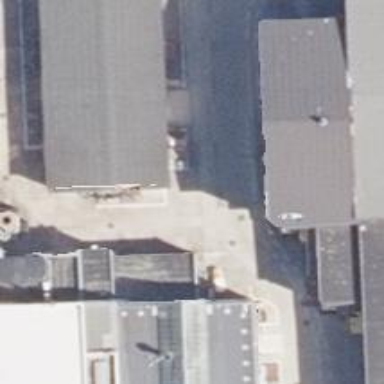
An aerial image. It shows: Industrial building.